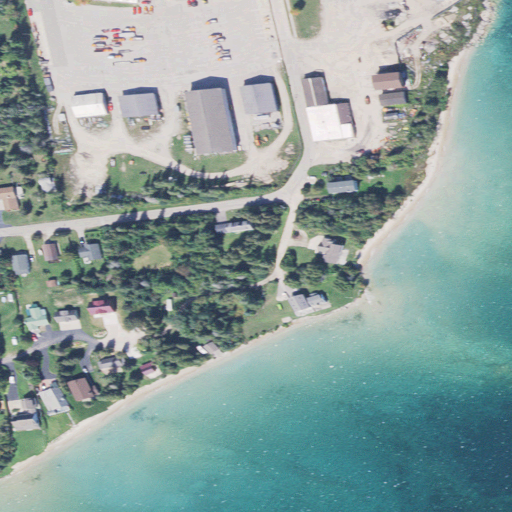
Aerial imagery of cape in Michigan named Graham Point containing high intensity development, open water, medium intensity development, low intensity development, open development, barren land, grassland, and evergreen forest